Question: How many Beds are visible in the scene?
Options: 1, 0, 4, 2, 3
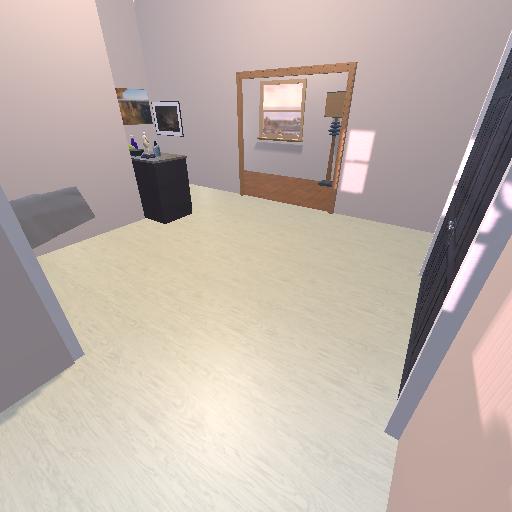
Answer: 1